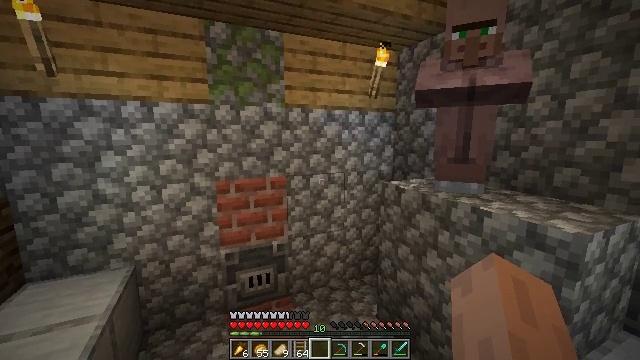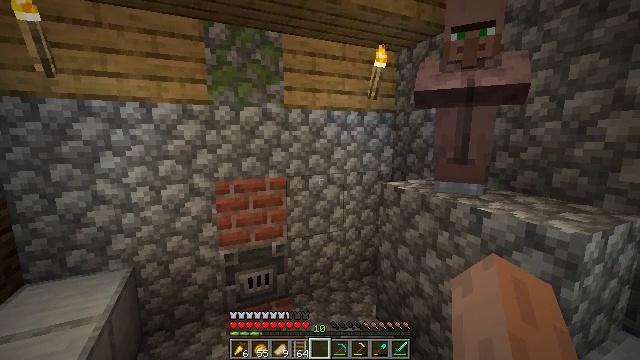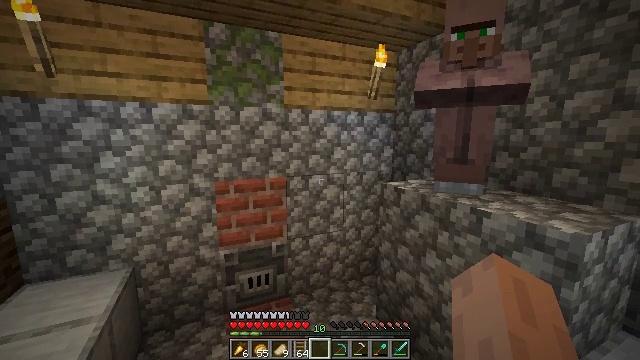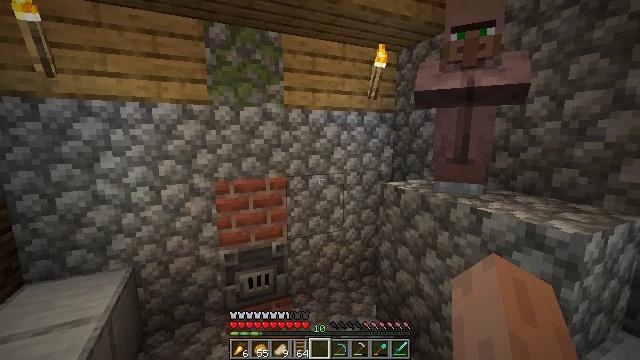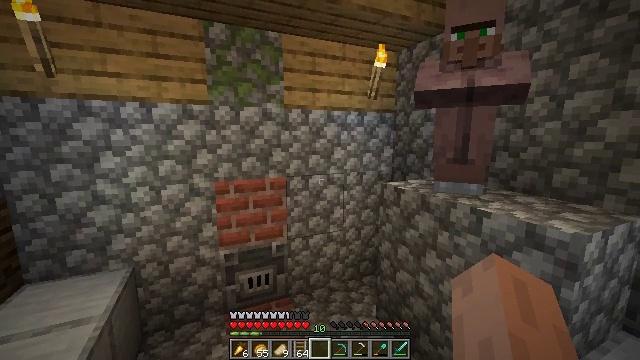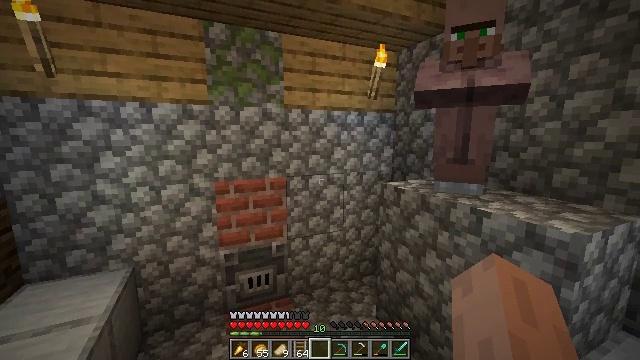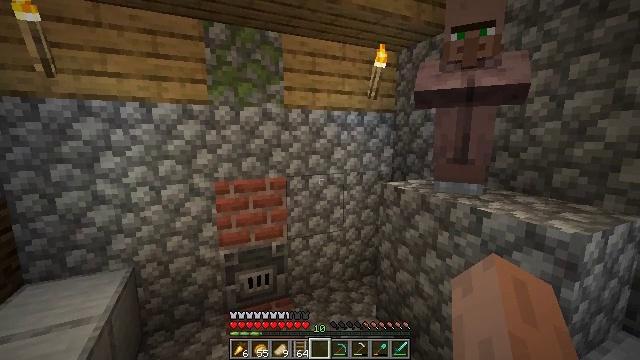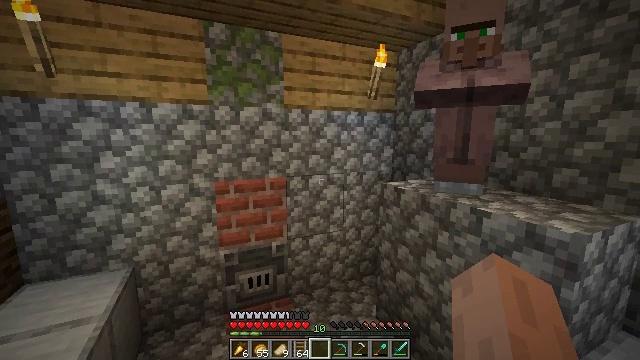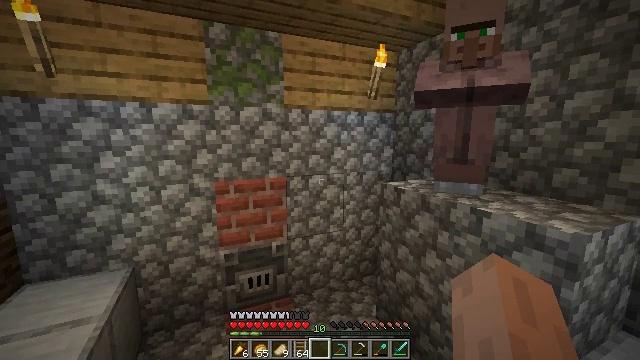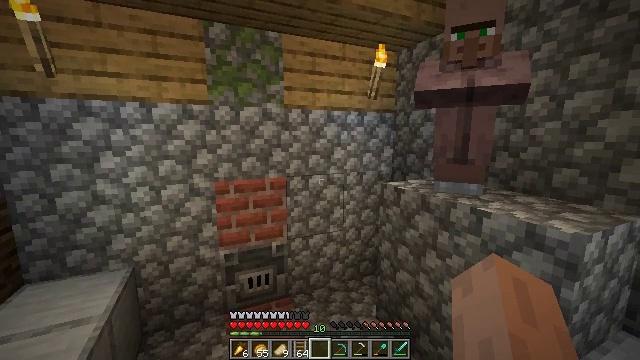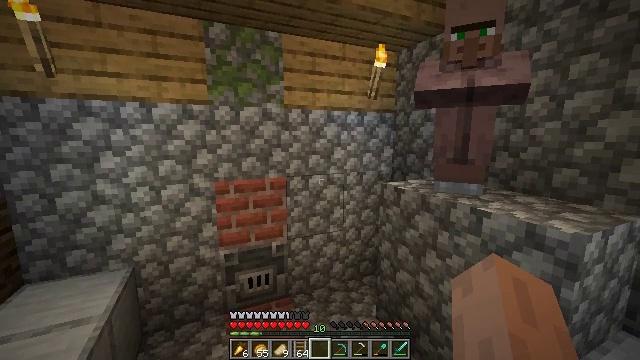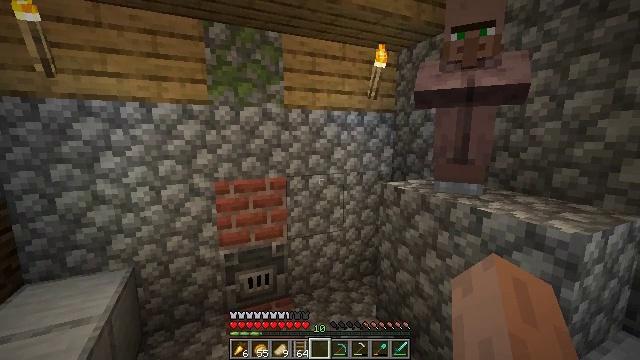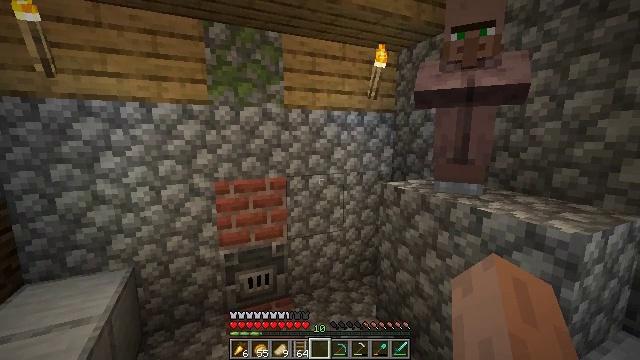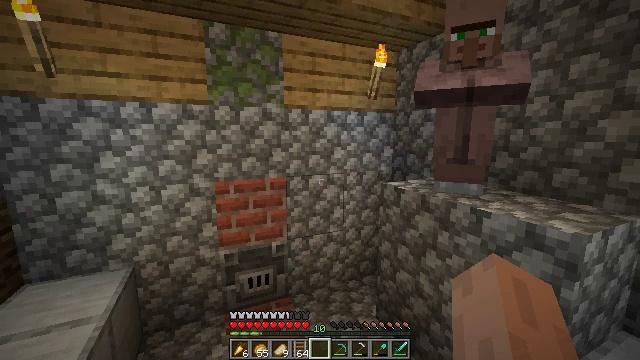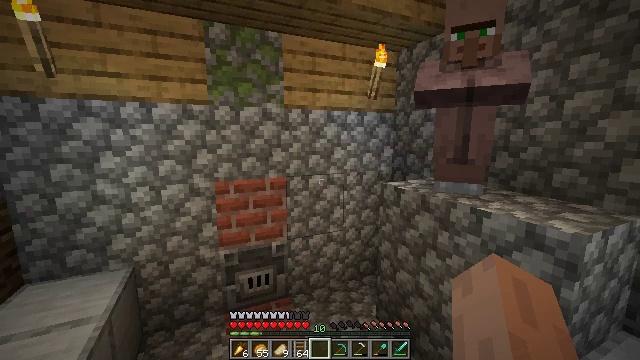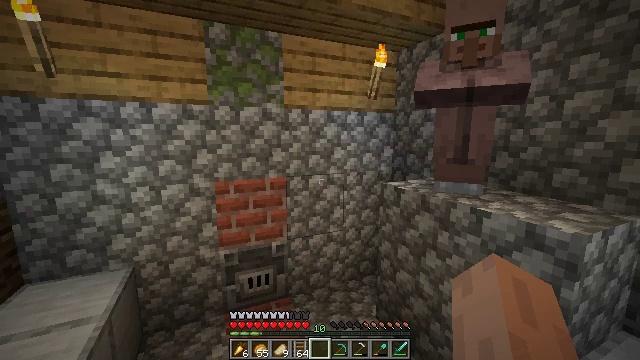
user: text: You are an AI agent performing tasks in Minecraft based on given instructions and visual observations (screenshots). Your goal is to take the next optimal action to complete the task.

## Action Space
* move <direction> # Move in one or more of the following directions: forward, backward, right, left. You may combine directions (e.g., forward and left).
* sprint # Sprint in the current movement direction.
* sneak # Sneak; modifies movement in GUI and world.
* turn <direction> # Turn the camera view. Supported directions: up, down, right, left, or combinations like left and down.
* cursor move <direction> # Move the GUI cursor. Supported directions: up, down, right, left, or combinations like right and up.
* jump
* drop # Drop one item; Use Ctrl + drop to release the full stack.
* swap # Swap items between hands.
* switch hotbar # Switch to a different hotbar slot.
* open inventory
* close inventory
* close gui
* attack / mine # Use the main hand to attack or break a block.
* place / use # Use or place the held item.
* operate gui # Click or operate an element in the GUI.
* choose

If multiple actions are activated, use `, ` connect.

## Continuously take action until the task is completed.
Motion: motion action
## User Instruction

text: Break a block of bricks.
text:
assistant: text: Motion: no_op
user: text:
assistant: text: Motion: no_op
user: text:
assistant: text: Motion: no_op
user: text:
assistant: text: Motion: no_op
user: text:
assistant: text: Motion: no_op
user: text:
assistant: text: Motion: no_op
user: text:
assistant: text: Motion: no_op
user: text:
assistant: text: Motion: no_op
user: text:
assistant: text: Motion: no_op
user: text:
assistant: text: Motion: no_op
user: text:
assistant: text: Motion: no_op
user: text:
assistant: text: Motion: no_op
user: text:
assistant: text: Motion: no_op
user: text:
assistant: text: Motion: no_op
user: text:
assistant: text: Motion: no_op
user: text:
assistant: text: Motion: no_op
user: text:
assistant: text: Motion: no_op
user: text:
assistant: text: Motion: no_op
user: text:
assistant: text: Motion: no_op
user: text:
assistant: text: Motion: no_op
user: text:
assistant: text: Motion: no_op
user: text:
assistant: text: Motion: no_op
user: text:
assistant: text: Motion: no_op
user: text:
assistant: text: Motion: no_op
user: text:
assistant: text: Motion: no_op
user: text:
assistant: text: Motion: no_op
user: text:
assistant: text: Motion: no_op
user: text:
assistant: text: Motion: no_op
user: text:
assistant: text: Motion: no_op
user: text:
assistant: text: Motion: no_op